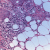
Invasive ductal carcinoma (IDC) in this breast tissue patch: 0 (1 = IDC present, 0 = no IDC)